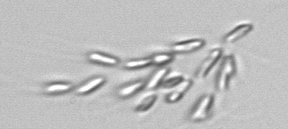
Label: Dinobryon